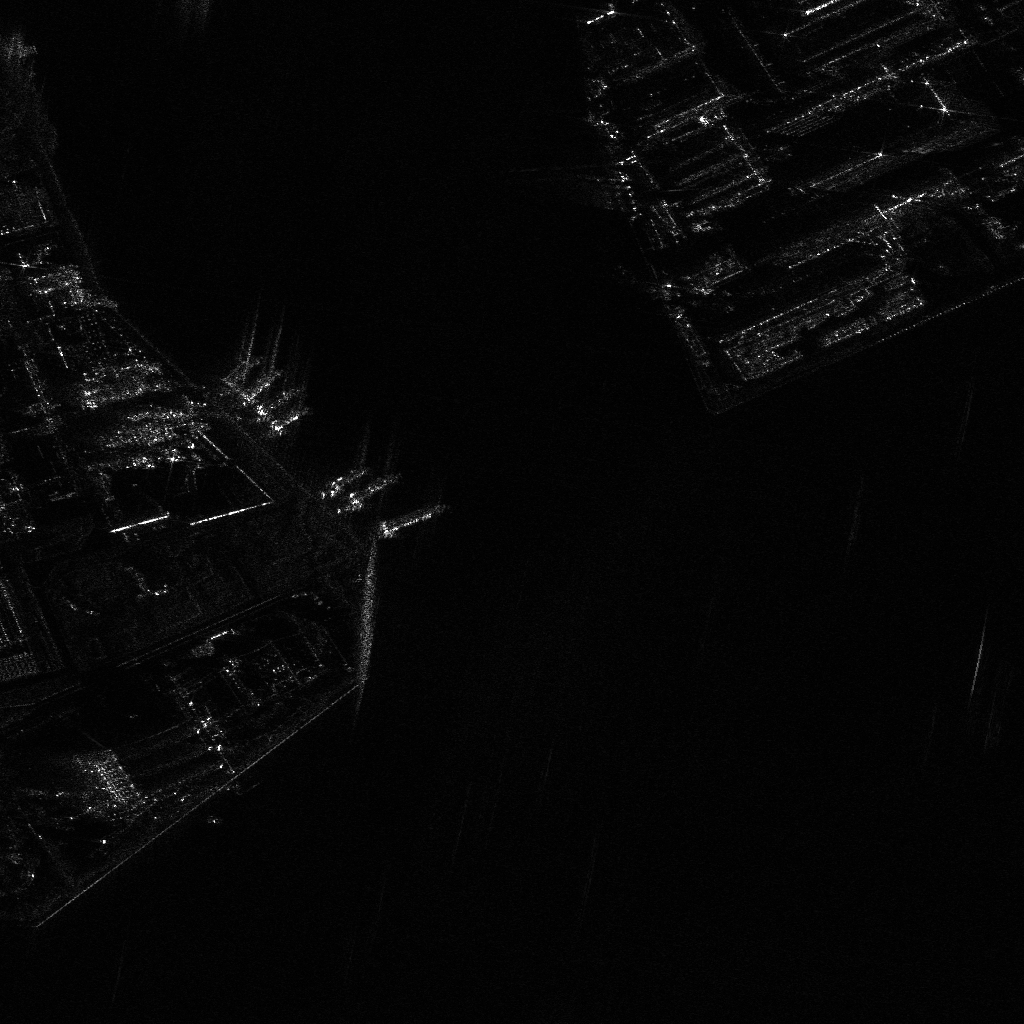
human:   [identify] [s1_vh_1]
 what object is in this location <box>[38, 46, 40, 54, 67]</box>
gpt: <ref>1 large container at the center</ref>